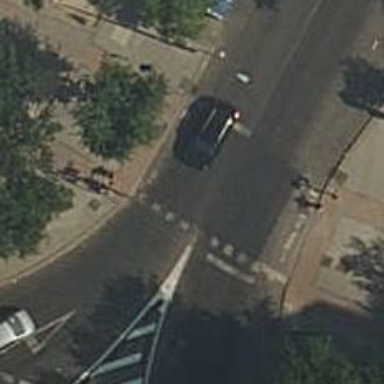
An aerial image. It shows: Tertiary road with asphalt surface. It includes shared lane for cyclists.